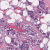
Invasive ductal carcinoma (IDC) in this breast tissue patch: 1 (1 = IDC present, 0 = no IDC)